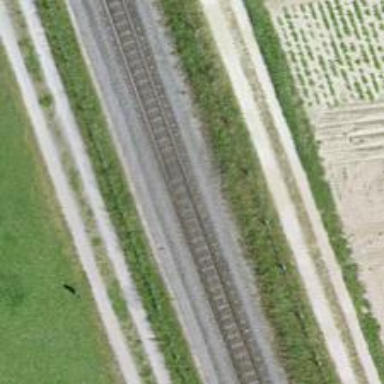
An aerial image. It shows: Railway signal.